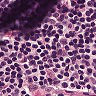
Metastatic tissue present: no